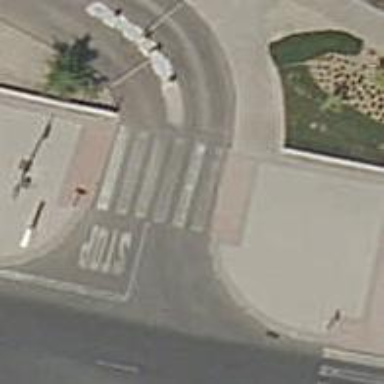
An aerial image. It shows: Uncontrolled crossing on the road.